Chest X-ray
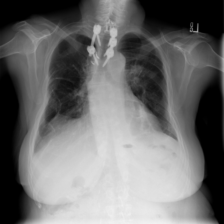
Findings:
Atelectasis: negative
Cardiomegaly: negative
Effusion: negative
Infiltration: negative
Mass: negative
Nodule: positive
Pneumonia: negative
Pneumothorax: negative
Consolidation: negative
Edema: negative
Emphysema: negative
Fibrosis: positive
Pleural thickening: positive
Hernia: negative